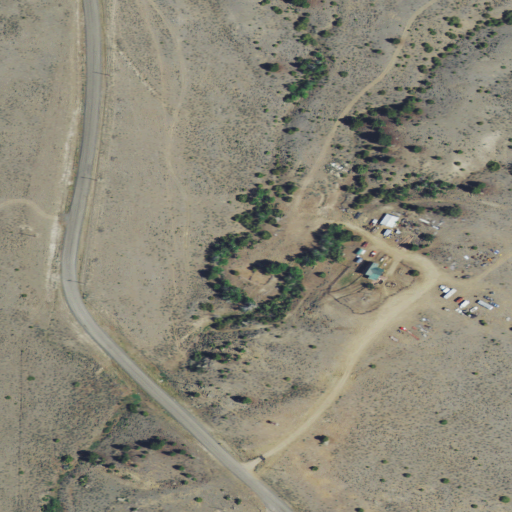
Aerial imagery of valley in Montana named Killian Gulch containing grassland, shrub, open development, low intensity development, and medium intensity development